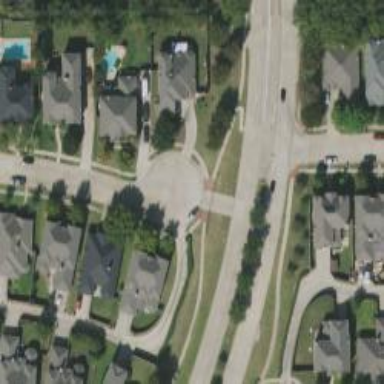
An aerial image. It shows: Circle-shaped turning circle on the road.